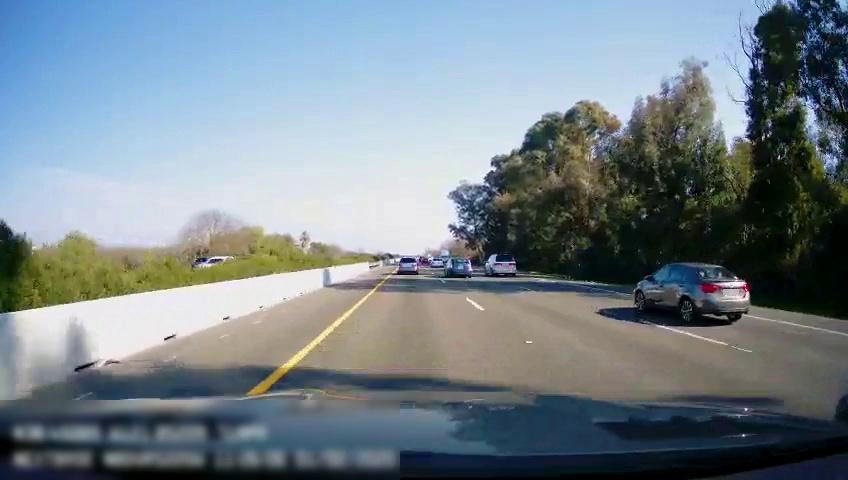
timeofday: Day
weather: Sunny
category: Drivable Space
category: Vehicles | Car
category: Vehicles | Car
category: Vehicles | SUV
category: Vehicles | SUV
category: Vehicles | SUV
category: Vehicles | Car
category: Vehicles | Car
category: Vehicles | SUV
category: Vehicles | Car
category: Vehicles | Truck
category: Lanes | Current Lane
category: Lanes | Current Lane
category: Lanes | Alternate Lane
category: Lanes | Alternate Lane